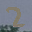
Label: 2